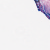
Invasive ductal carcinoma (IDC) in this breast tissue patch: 0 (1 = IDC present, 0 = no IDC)